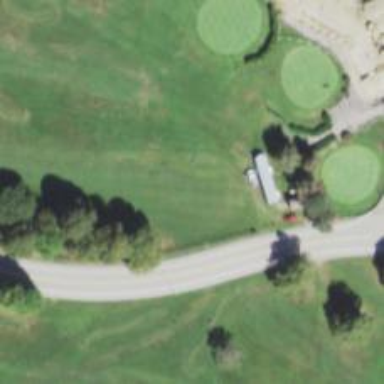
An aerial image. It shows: Golf hole.